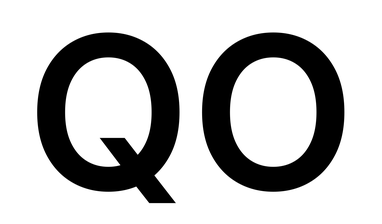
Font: Inter_SemiBold